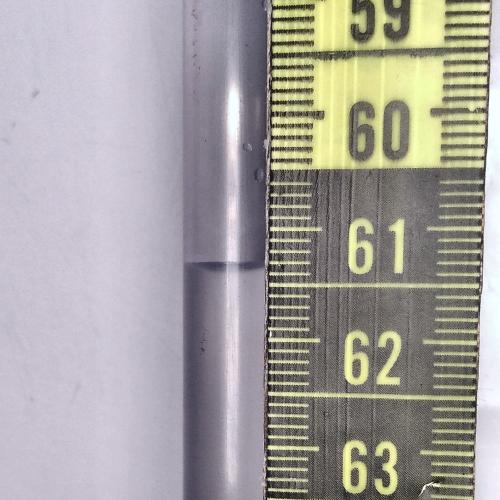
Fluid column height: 61.3 cm